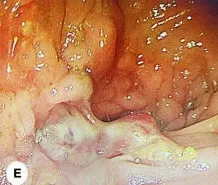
Intestinal obstruction caused by CD combined with internal hernia and ileal stenosis (Case 2). (D-F) Endoscopic examination: noticeable mucosal swelling, irregular fissure ulcers, and multiple polypoid hyperplasias in the sigmoid colon (18 cm away from the anus). The intestinal cavity was so narrowed that the endoscope could not pass through it.
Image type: endoscopy (gi_endoscopy)